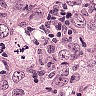
Metastatic tissue present: yes